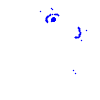
Particle: pion